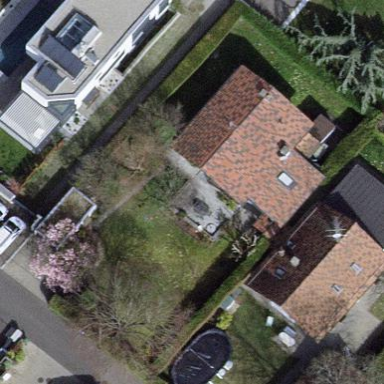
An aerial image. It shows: Garden surrounded by fence.